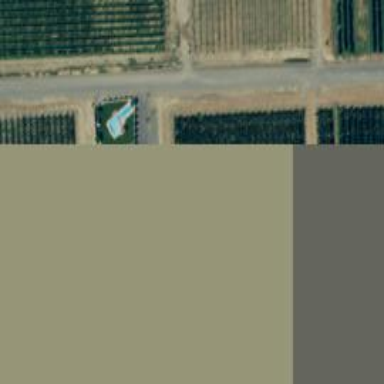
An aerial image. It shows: Orchard.